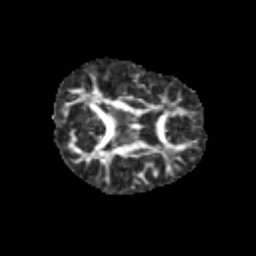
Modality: FA
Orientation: axial
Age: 9
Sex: female
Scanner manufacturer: siemens
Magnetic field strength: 3 T
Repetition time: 3.8 s
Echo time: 0.07 s